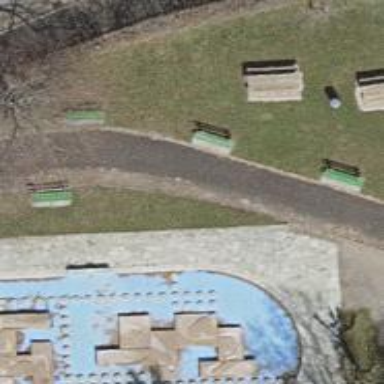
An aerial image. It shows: Bench for seating.